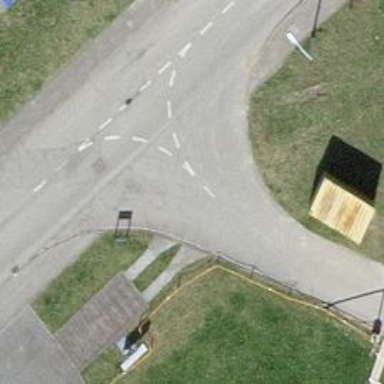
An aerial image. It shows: Unmarked road crossing.